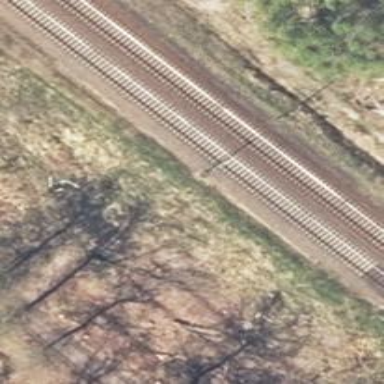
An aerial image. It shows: Milestone along the railway with catenary mast.